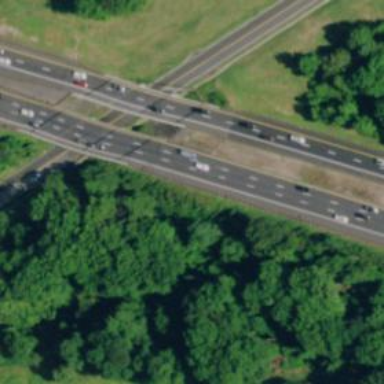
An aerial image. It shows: Motorway bridge crossing urban freeway/expressway.